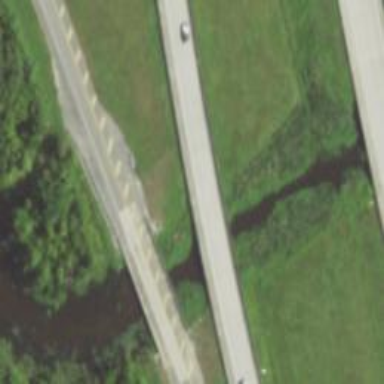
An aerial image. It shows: Bridge over motorway.